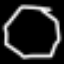
Label: octagon